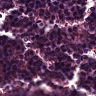
Metastatic tissue present: no